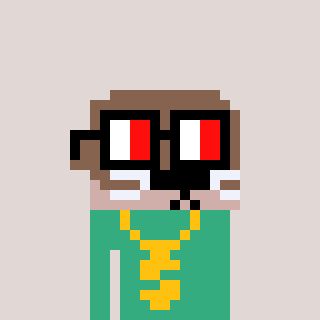
a pixel art character with square glasses with black frames and red eyes, a otter-shaped head and a teal-colored body on a warm background